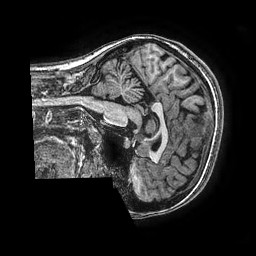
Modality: T1w
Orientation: sagittal
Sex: female
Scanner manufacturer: ge
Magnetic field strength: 3 T
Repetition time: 0.0077 s
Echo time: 0.003436 s